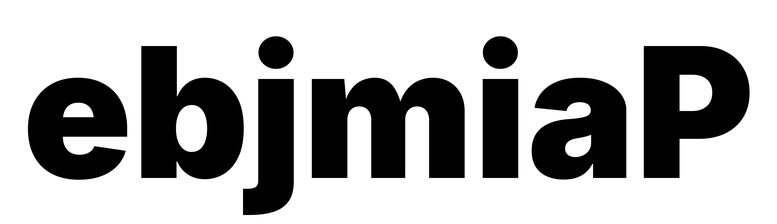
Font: Inter_Black